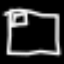
Label: bed